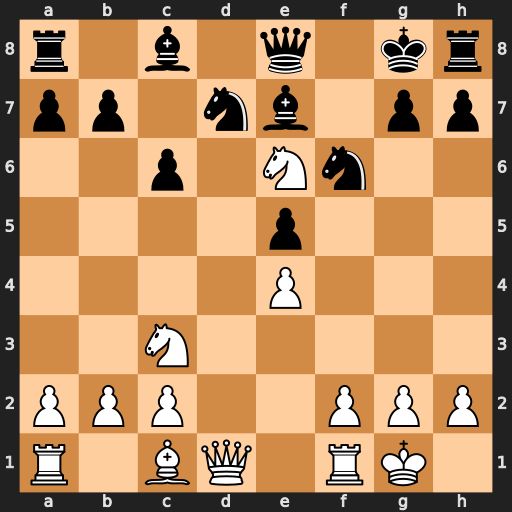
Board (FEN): r1b1q1kr/pp1nb1pp/2p1Nn2/4p3/4P3/2N5/PPP2PPP/R1BQ1RK1
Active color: w
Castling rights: -
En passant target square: -
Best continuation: Nc7 Qd8 Nxa8